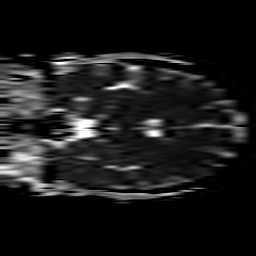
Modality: ADC
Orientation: coronal
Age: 49
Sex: female
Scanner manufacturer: philips
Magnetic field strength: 3 T
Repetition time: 3.076 s
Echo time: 0.076 s